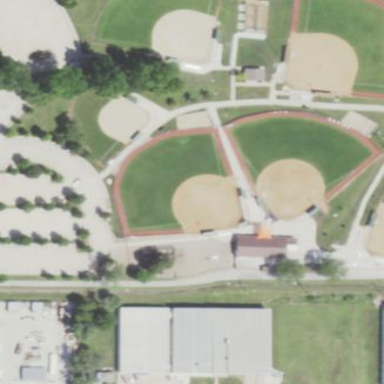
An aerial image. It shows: Softball pitch for leisure and sport activities.